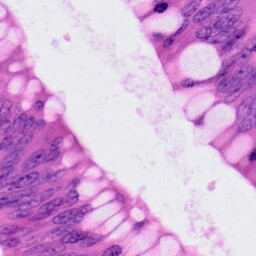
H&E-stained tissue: Colon